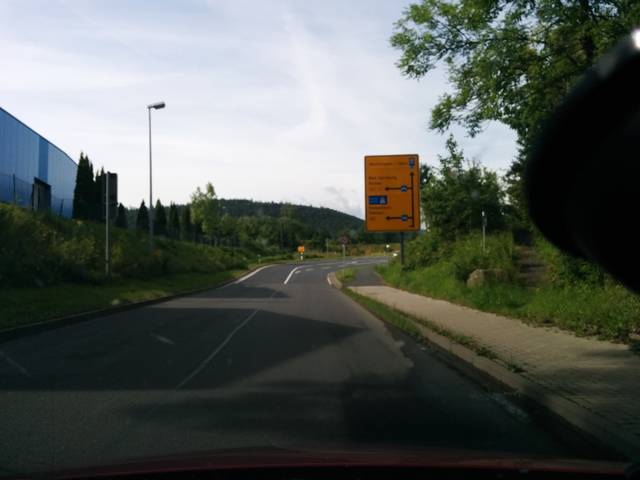
Region: Germany
Coordinates: 51.93, 10.346